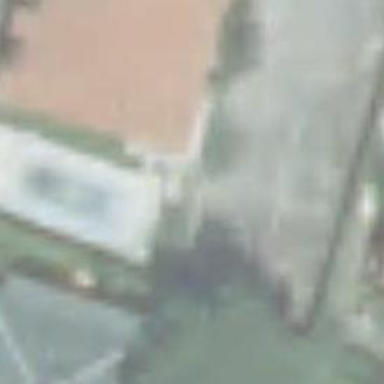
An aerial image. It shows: Swimming pool located in leisure land.